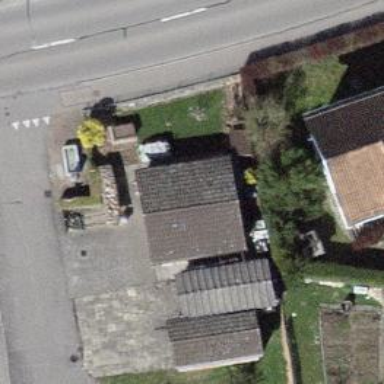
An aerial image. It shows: Group of garages.